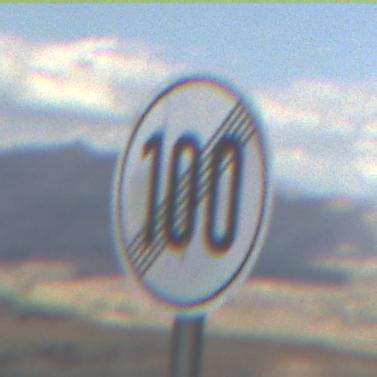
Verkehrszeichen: EndeGeschwindigkeit100
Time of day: Midday
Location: Outdoor (Nature)
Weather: PartlyCloudy
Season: NotSpecified
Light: Natural